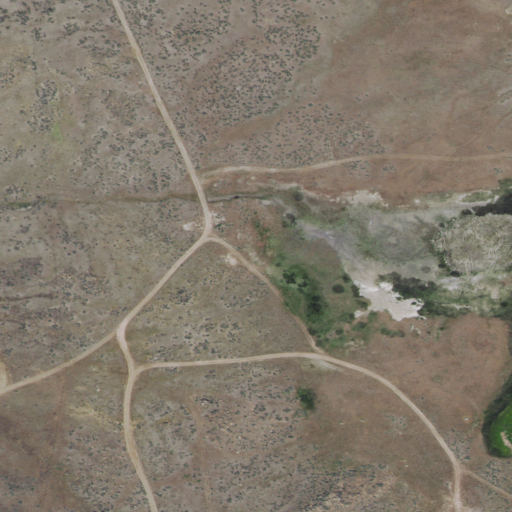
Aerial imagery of depression(s) in Idaho named Stinking Water Basin containing shrub, grassland, and herbaceous wetlands